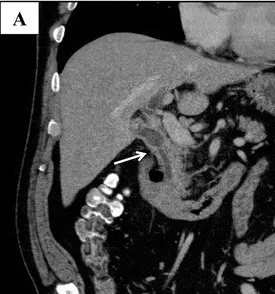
Preoperative diagnosis on MDCT and MRCP. Preoperative MDCT revealed mild dilation of the common bile duct.
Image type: radiology (ct)